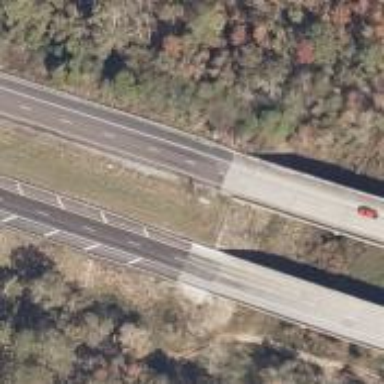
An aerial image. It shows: Bridge over motorway.